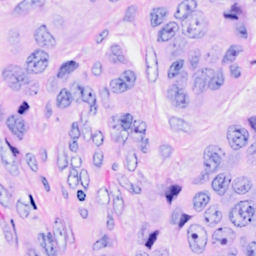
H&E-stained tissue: Breast